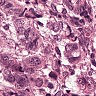
Metastatic tissue present: yes